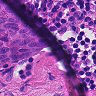
Metastatic tissue present: yes